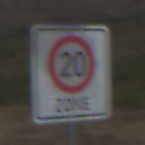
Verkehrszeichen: BeginnZone20
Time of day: Midday
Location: Outdoor (Nature)
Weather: PartlyCloudy
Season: NotSpecified
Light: Natural